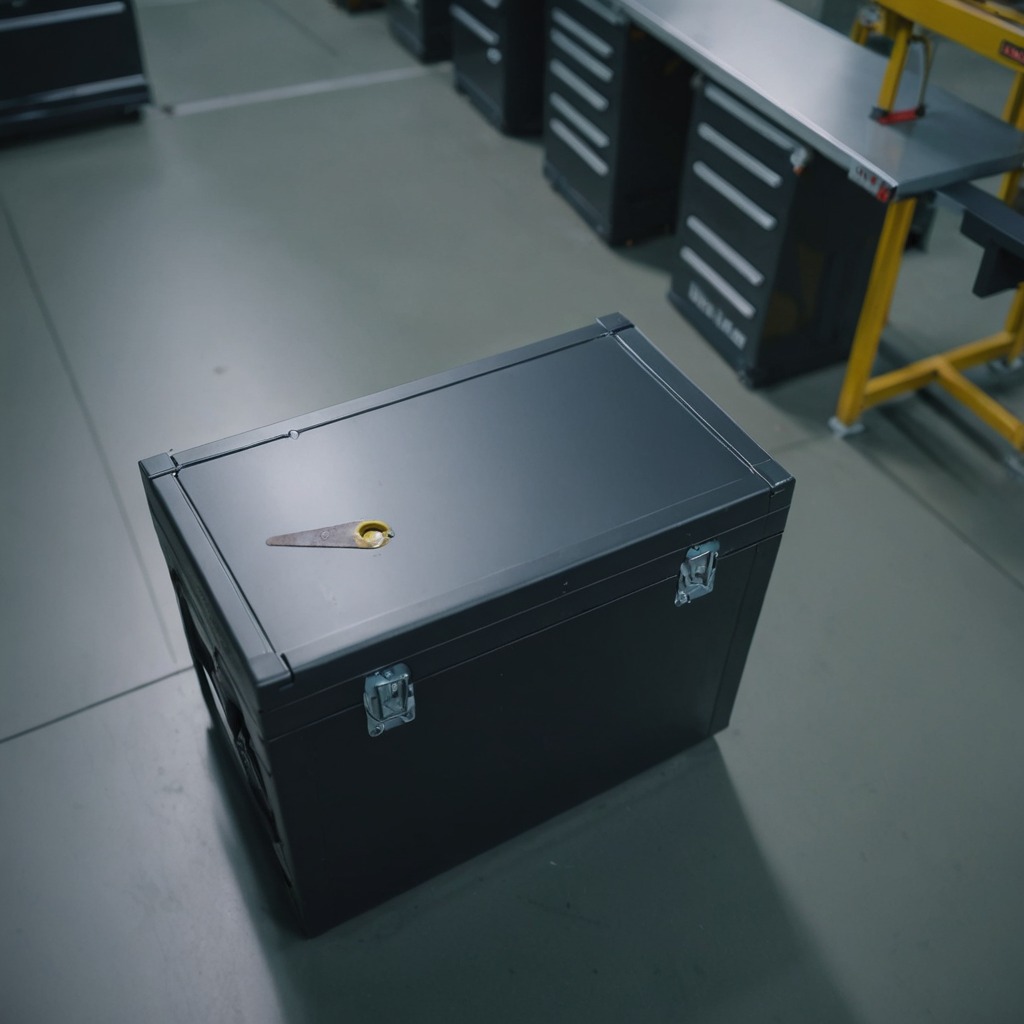
A handheld metal saw is lying on the toolbox surface in an airplane hangar workshop 8K.